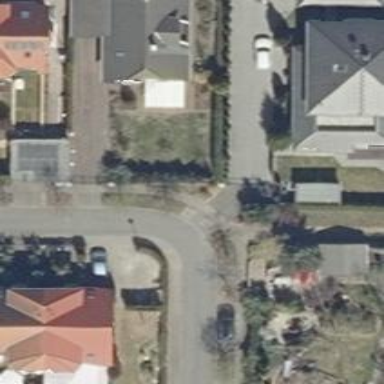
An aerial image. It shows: Residential road with asphalt surface and sidewalks on both sides.